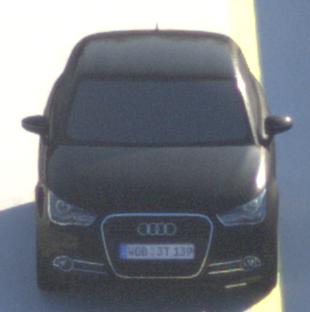
Make: Audi
Model: A1 Sportback 1.2 TFSI
Detailed model: A1 (8X) Sportback
Model produced from: 2012/03
Model produced until: 2014/11
Doors: 5
Color: black
Road condition: dry road
Daytime: sunrise or sunset
Contrast: medium contrast